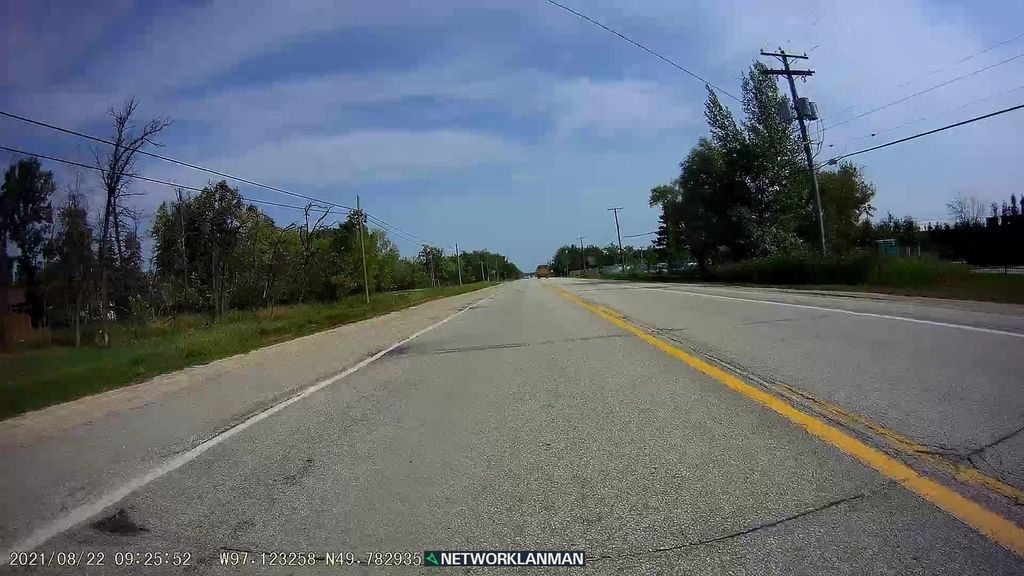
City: winnipeg